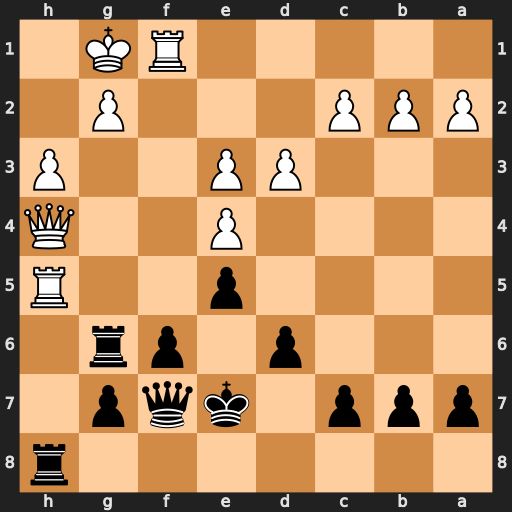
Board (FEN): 7r/ppp1kqp1/3p1pr1/4p2R/4P2Q/3PP2P/PPP3P1/5RK1
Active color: b
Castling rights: -
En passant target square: -
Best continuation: Rxh5 Qxh5 Rxg2+ Kxg2 Qxh5